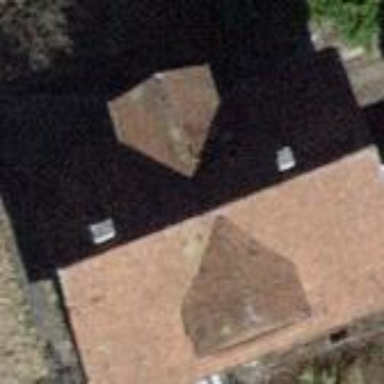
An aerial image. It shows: Building with tiled roof.